Interaction volume radius: 10 \u00c5
Interaction volume height: 25 \u00c5
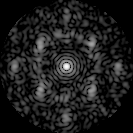
Disorder parameter: 0.6164